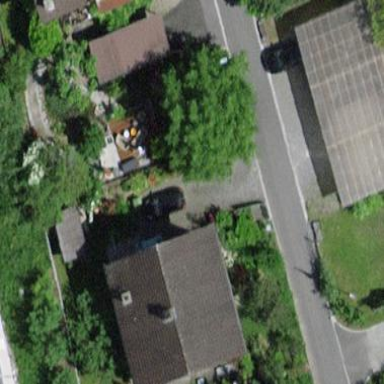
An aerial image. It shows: Detached building.